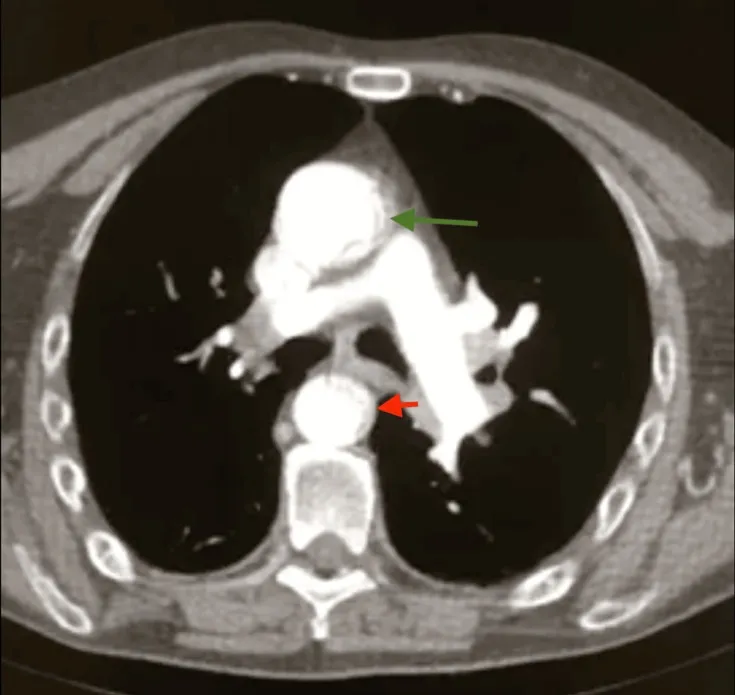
Thorax CT angiography demonstrating aortic dissection of the ascending aorta (green arrow) and descending aorta (red arrow), showing true and false lumen opacified with contrast.
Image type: radiology (ct)